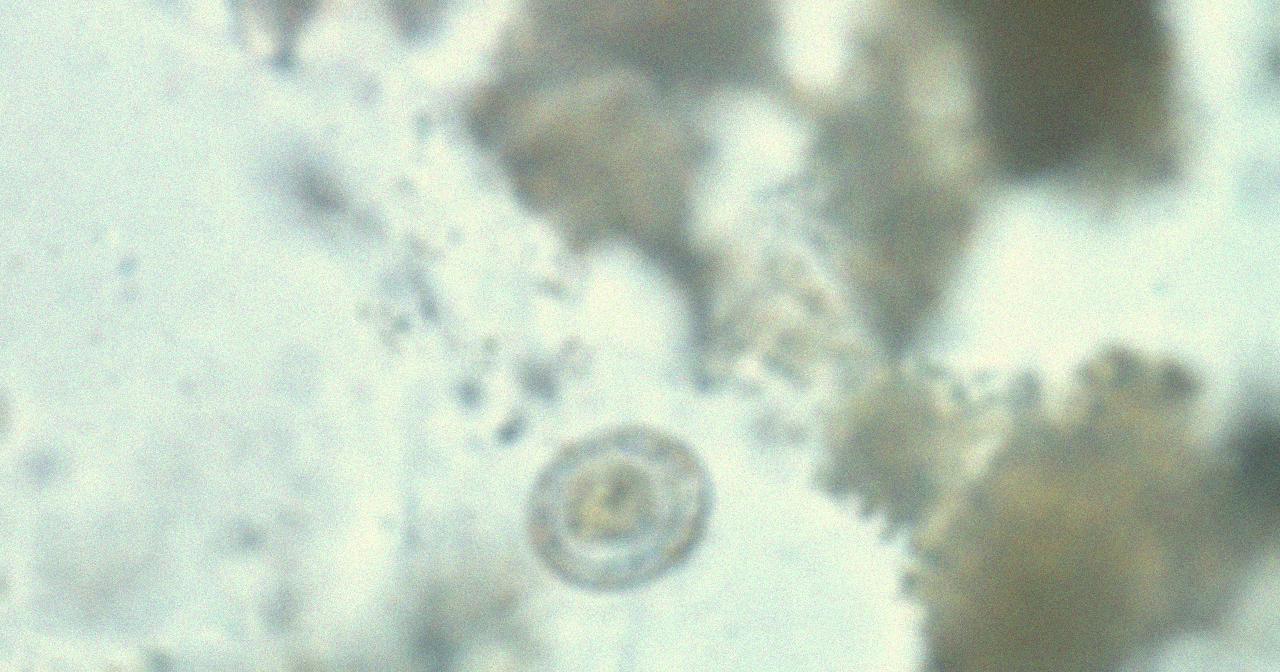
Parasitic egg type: Hymenolepis nana